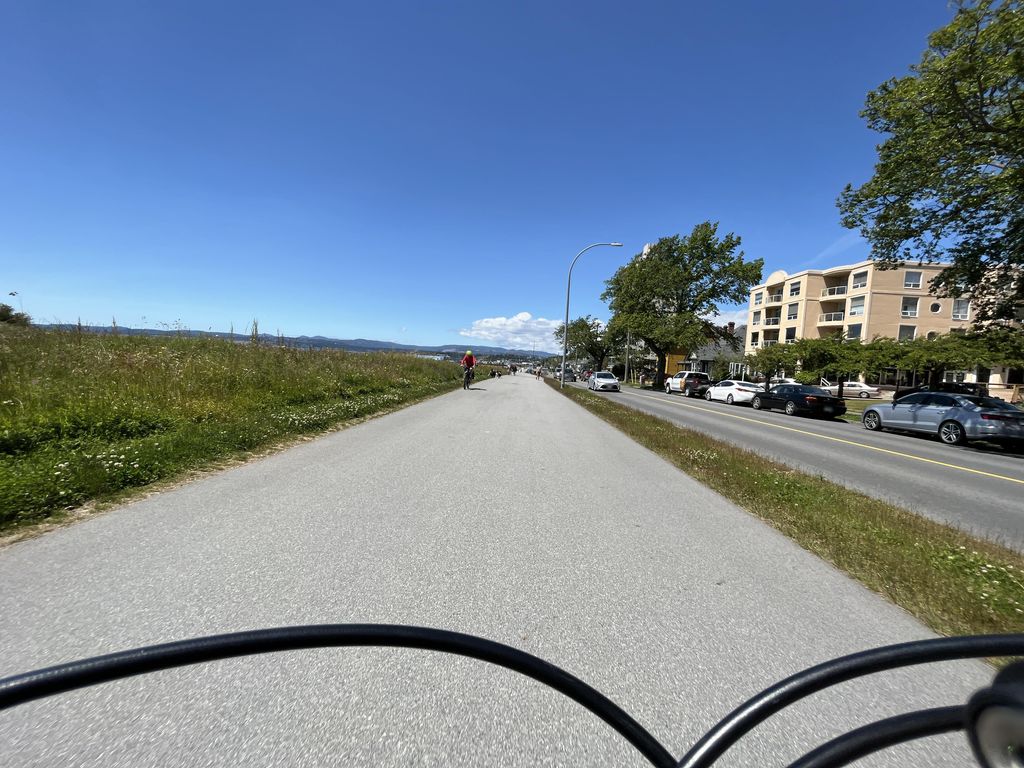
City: victoria